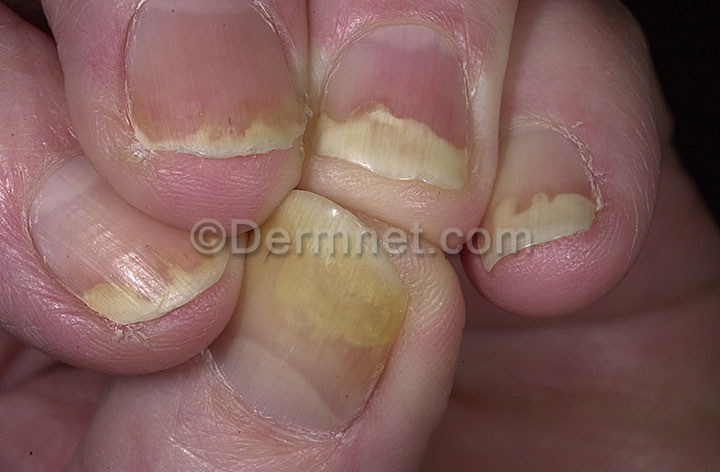
Disease: Nail Fungus and other Nail Disease